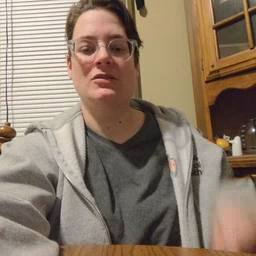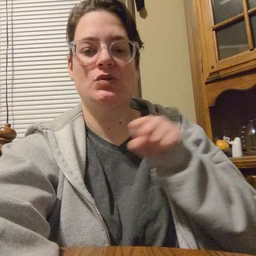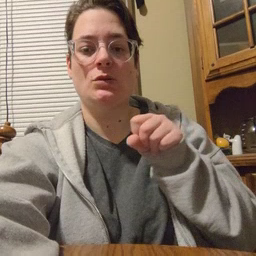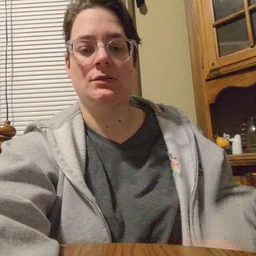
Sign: shoe